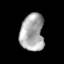
Tissue: prostate
Cell type: T cells
Senescence score: 0.2907
Nuclear area (px): 863
Mean DAPI intensity: 169.139